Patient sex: F
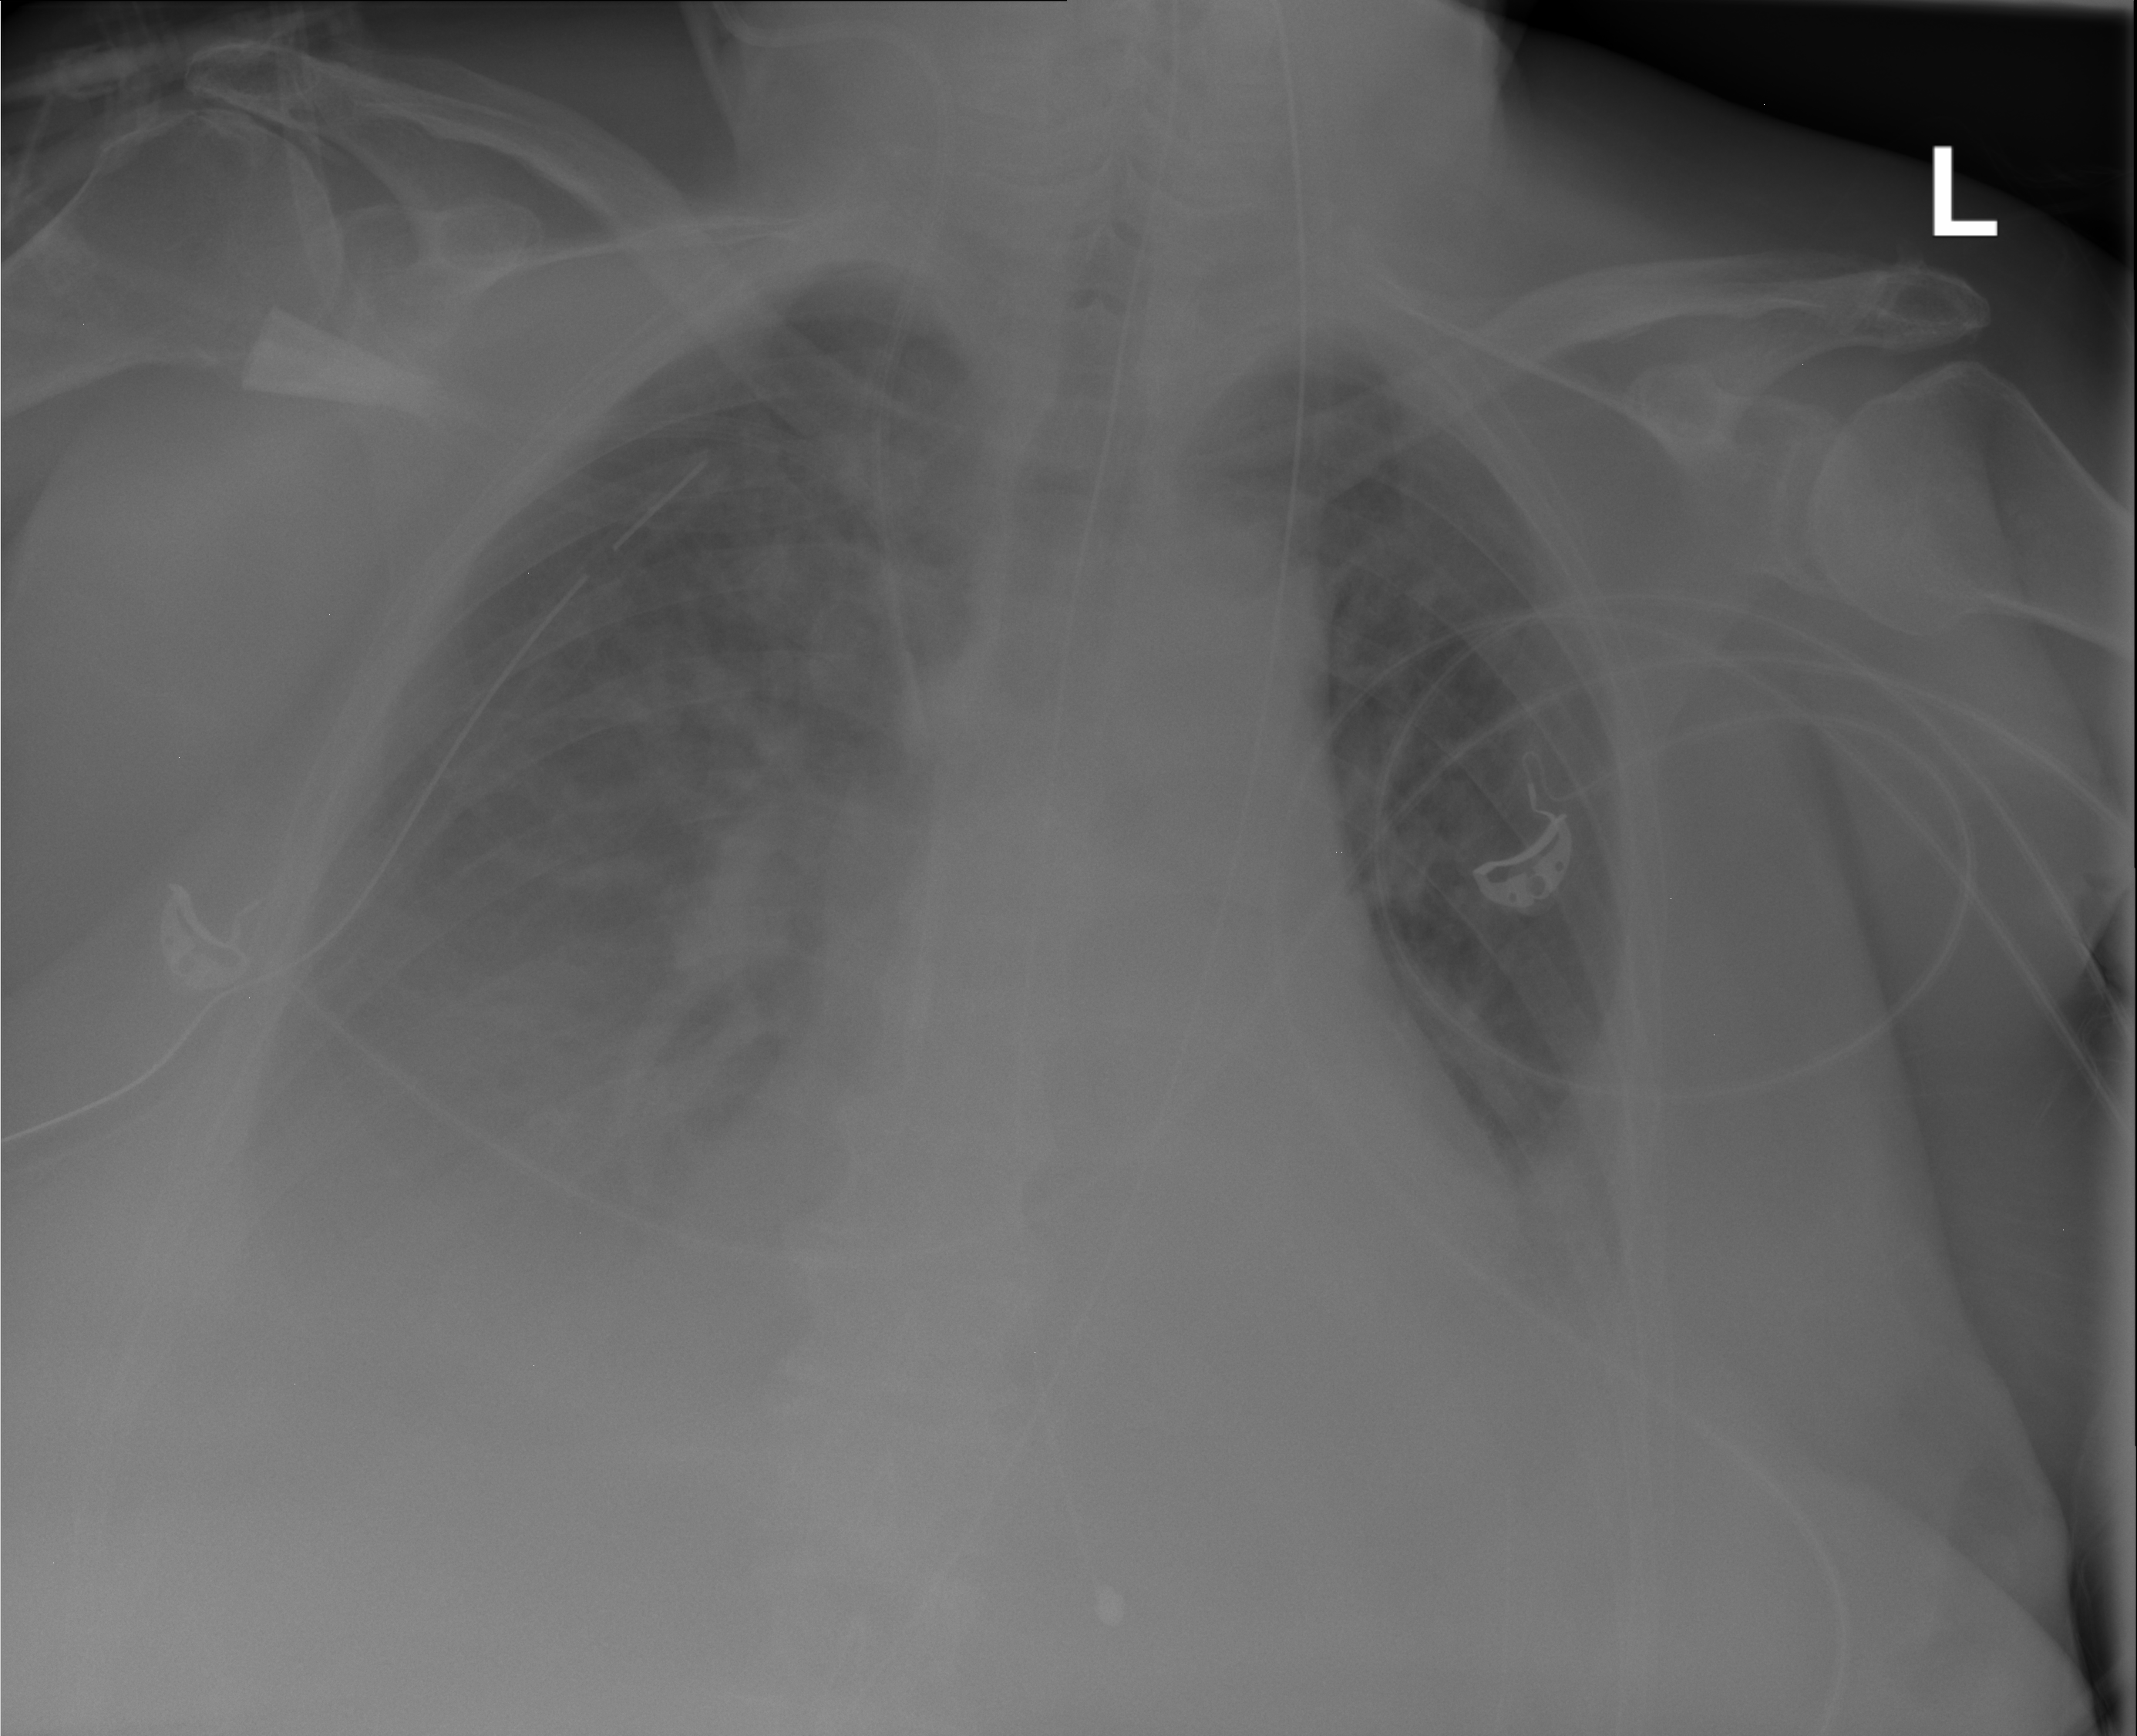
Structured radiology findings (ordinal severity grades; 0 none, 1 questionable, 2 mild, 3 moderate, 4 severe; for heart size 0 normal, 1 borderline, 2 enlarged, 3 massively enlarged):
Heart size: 2
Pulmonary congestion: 0
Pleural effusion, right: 3
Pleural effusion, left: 2
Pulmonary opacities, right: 2
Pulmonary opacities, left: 2
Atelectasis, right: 2
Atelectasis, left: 2